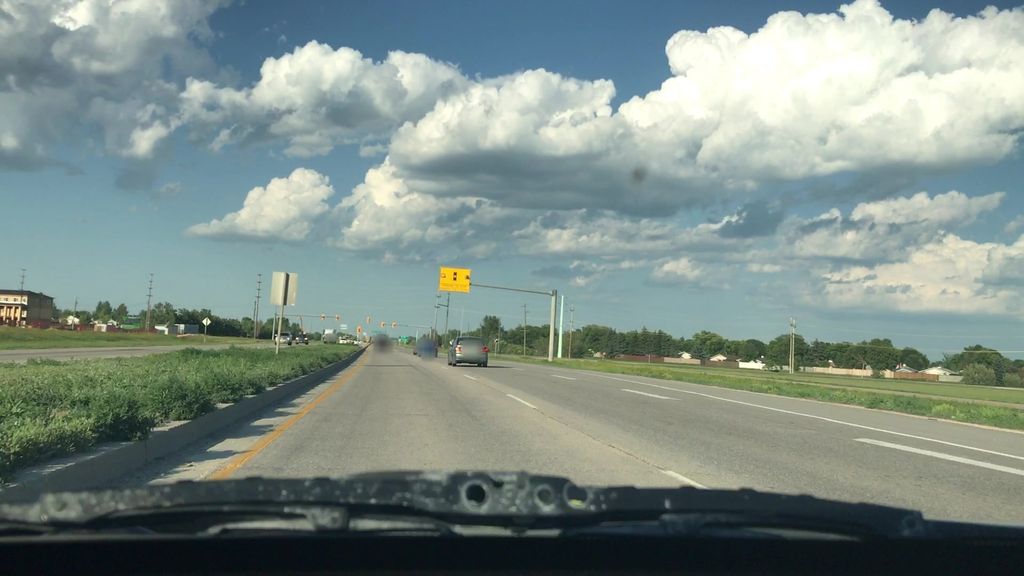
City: winnipeg